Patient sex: F
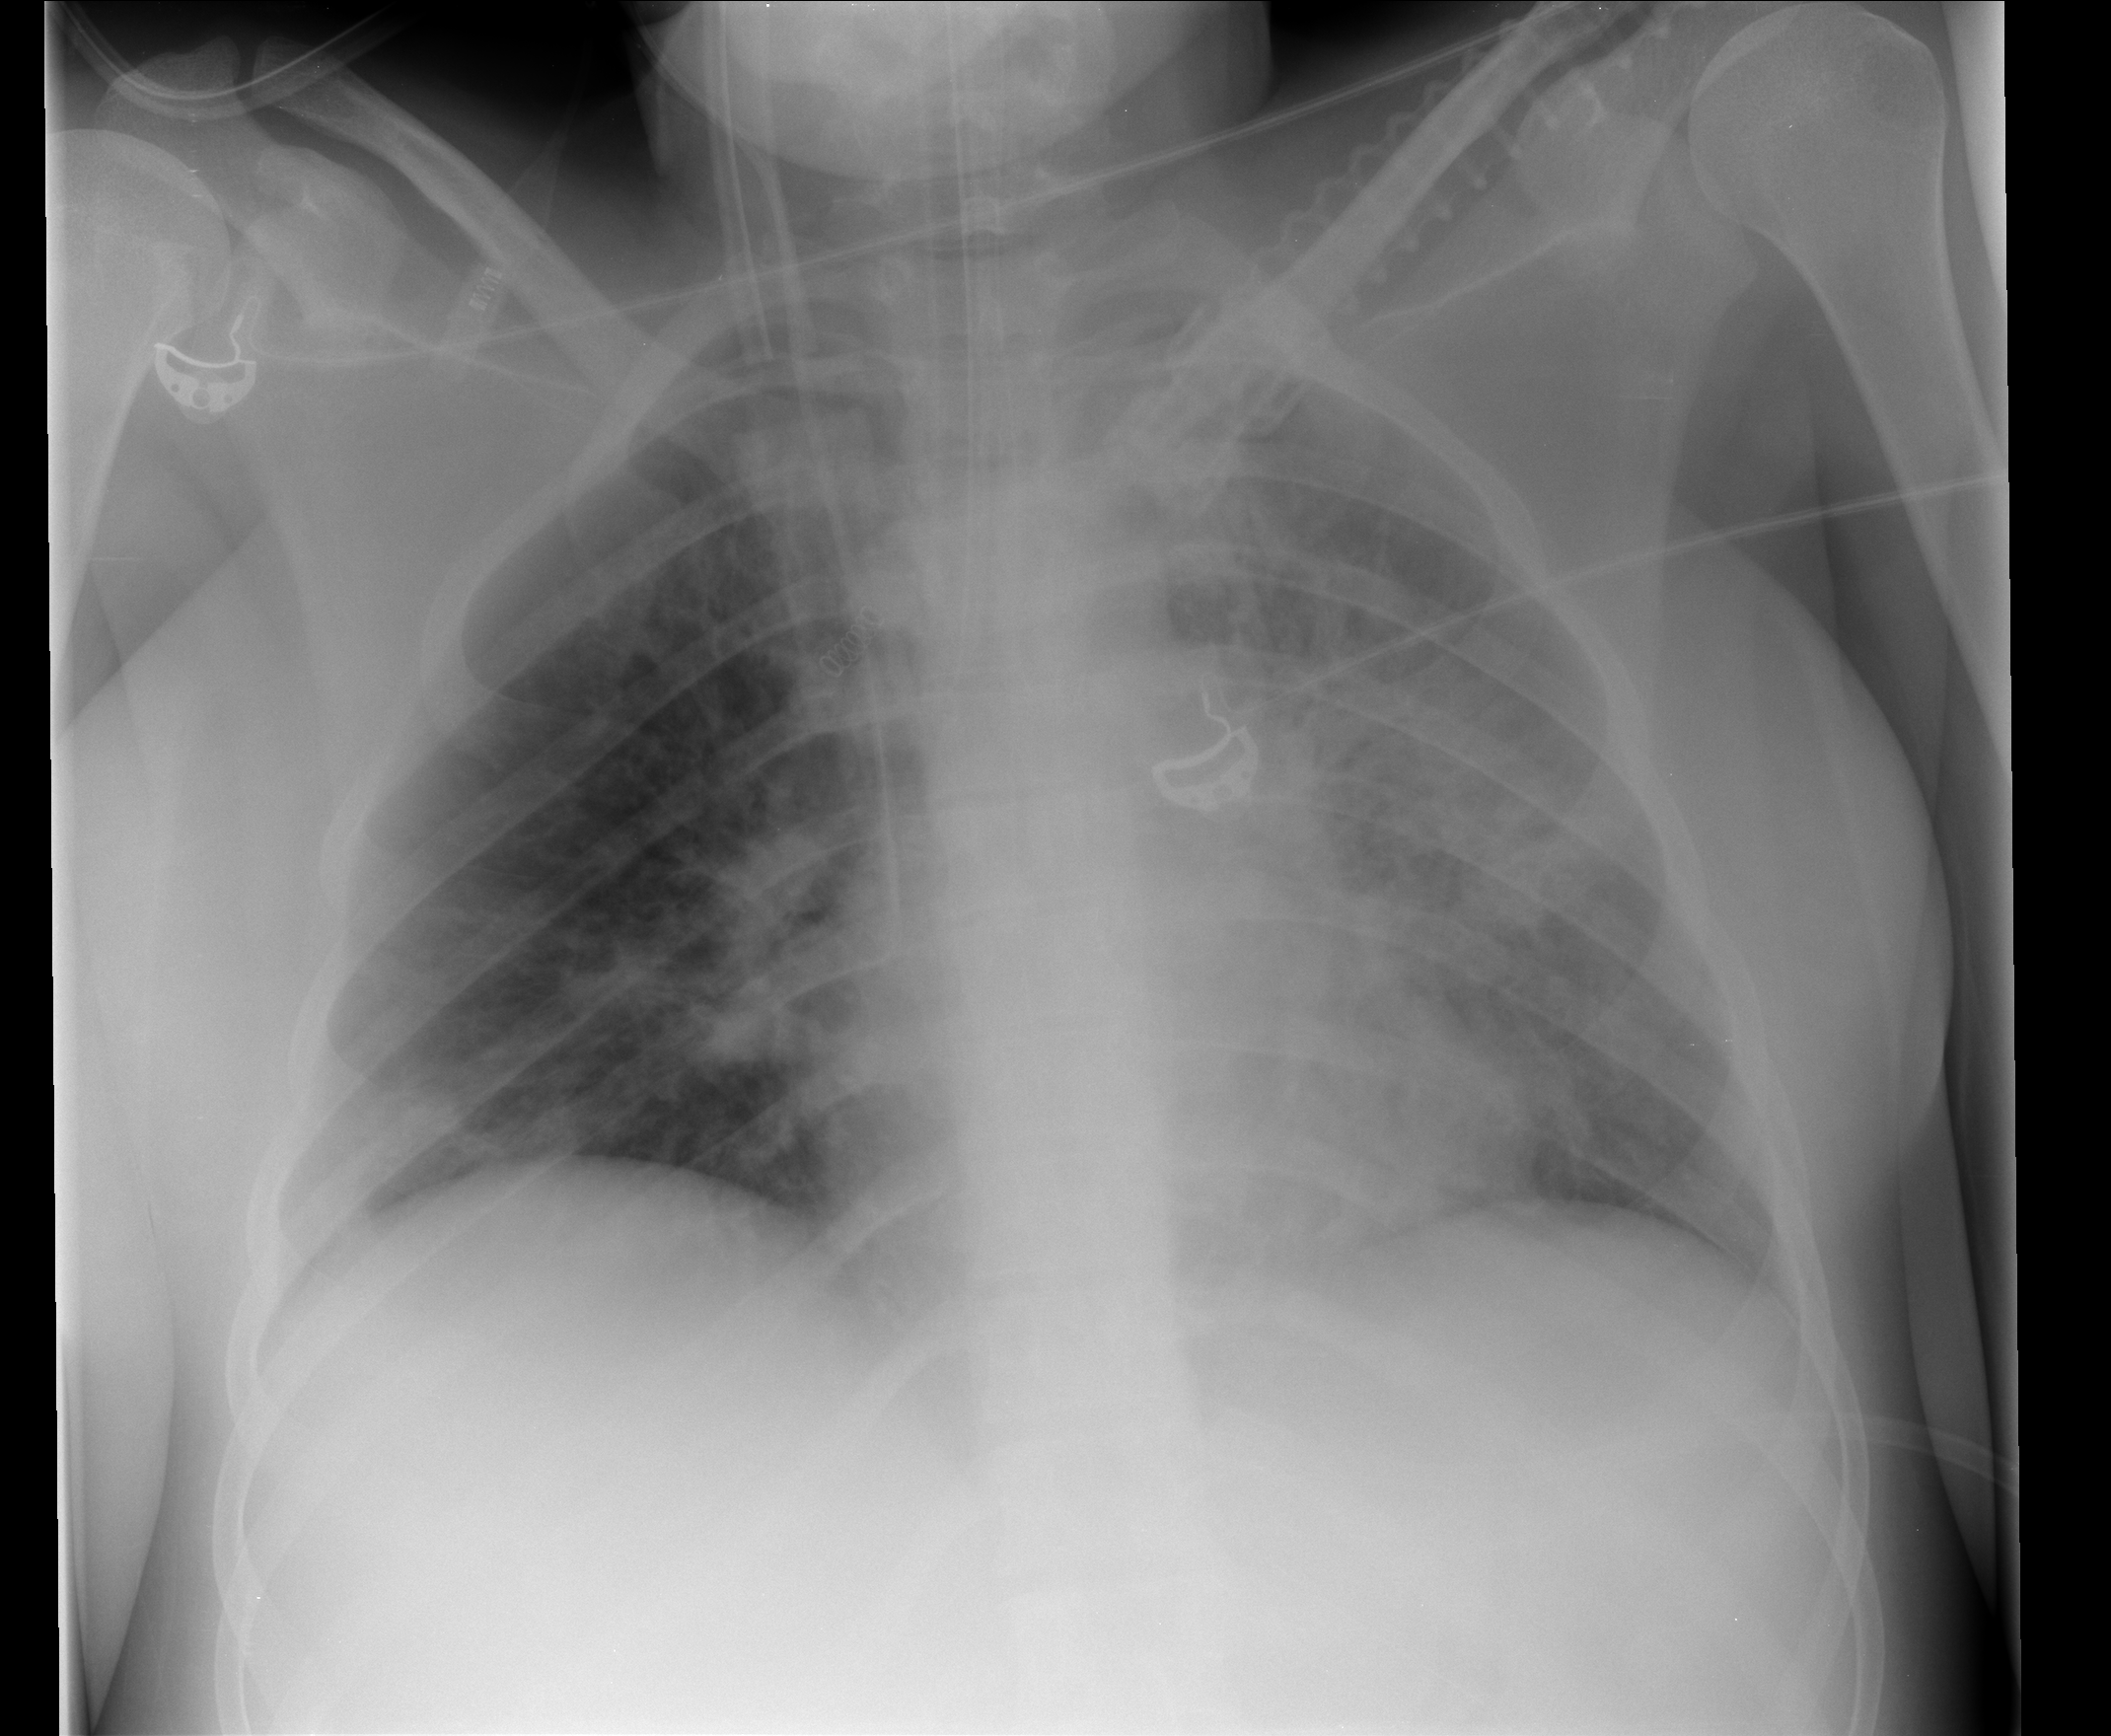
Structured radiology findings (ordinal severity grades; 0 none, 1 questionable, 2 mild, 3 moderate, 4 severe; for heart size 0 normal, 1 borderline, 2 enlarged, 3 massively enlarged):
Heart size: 0
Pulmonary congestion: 0
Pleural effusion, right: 0
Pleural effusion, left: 2
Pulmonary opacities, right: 2
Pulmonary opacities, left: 3
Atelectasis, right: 2
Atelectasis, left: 2